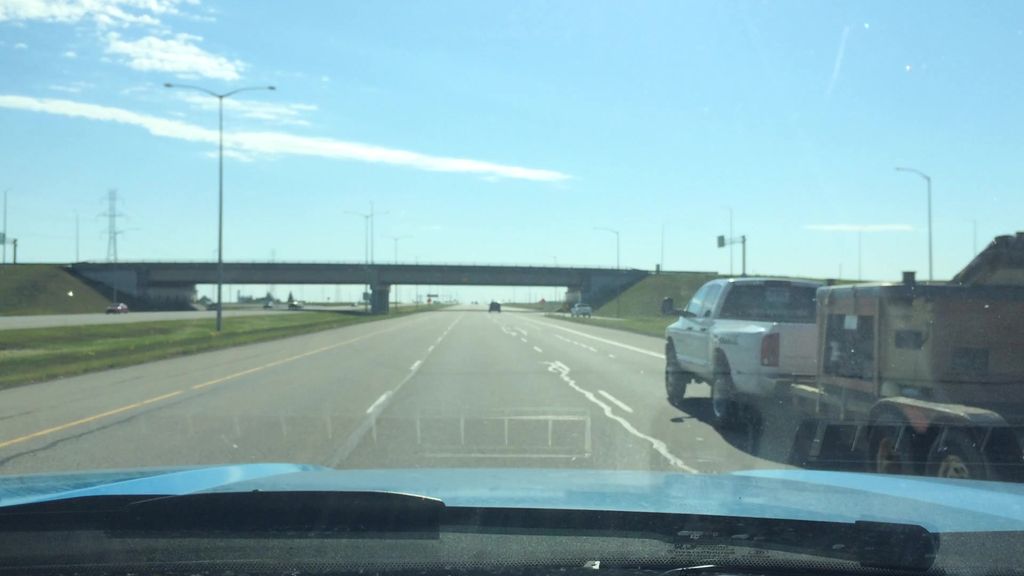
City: calgary